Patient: sex F, age 66
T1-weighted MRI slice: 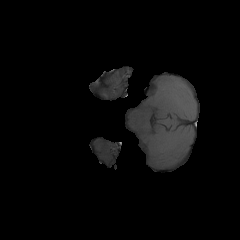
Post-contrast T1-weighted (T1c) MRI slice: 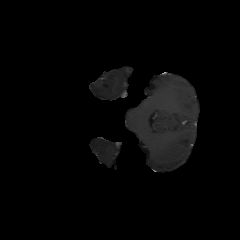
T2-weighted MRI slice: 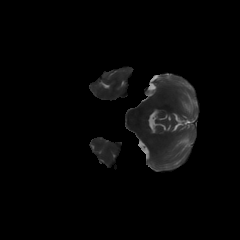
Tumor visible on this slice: no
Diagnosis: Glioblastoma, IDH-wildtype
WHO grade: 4